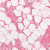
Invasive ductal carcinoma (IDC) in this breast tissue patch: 0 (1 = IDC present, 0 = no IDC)